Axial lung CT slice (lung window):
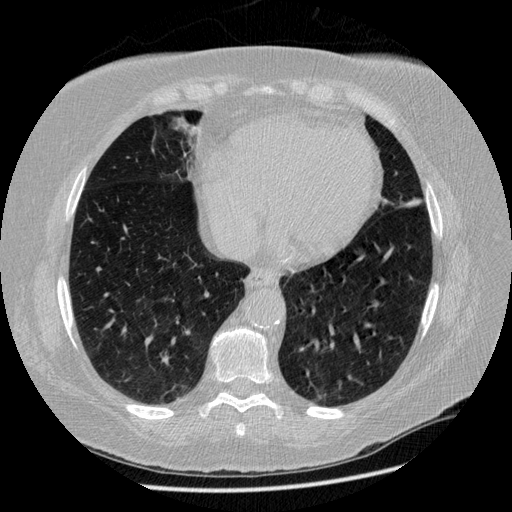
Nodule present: no